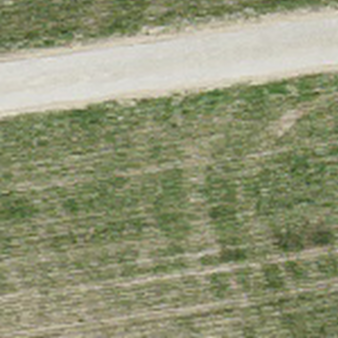
Label: other